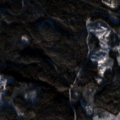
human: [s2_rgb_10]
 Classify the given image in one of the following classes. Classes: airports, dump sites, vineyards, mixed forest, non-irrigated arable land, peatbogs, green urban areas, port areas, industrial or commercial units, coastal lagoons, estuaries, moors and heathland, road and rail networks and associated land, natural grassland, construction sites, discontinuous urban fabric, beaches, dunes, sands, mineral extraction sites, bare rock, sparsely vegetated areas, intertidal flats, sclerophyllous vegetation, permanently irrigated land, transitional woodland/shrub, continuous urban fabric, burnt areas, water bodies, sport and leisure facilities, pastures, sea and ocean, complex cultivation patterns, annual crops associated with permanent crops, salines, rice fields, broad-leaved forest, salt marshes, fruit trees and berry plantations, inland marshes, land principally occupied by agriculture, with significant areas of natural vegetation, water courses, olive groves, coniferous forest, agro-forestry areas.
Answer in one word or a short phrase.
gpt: coniferous forest, mixed forest, transitional woodland/shrub